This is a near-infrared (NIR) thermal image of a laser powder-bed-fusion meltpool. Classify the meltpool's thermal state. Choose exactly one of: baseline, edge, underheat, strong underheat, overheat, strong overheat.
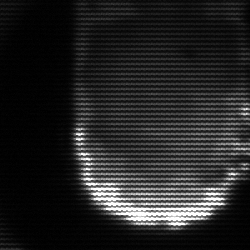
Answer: baseline